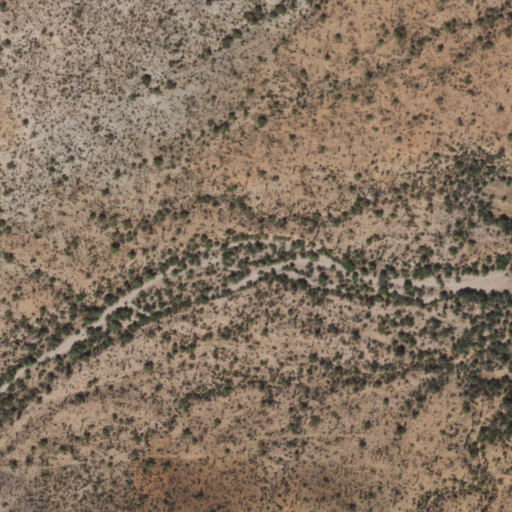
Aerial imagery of valley in Arizona named Brownell Valley containing only shrub